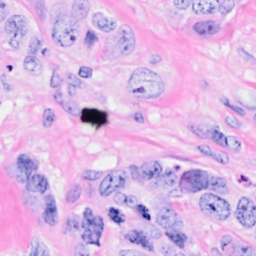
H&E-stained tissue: Breast